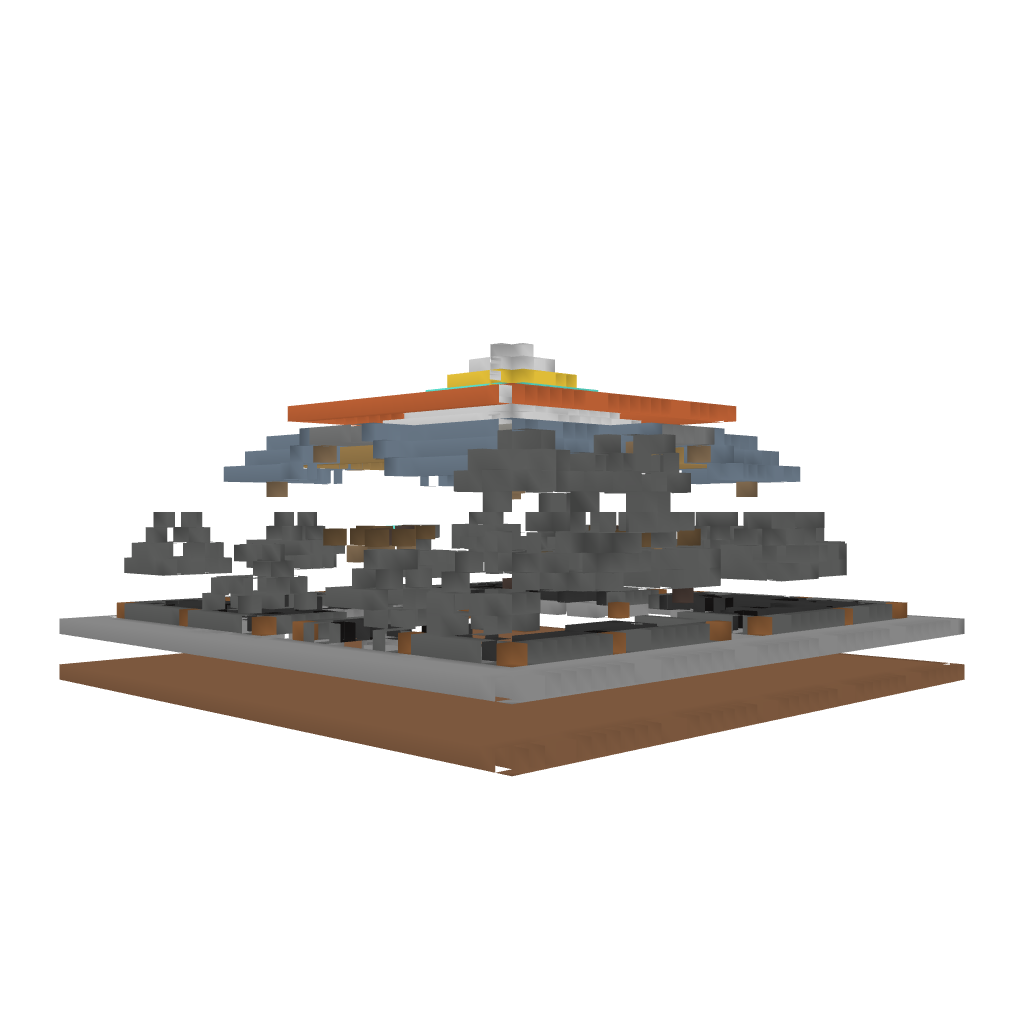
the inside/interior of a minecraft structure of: FiretopGames Submission